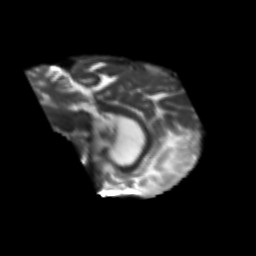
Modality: T2w
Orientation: sagittal
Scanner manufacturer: siemens
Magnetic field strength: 3 T
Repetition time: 6.8 s
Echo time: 0.093 s